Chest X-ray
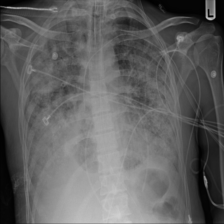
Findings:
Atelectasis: negative
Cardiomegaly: negative
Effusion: negative
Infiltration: negative
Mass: negative
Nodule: positive
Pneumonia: negative
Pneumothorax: negative
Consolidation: negative
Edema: negative
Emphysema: negative
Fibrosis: negative
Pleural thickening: negative
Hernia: negative